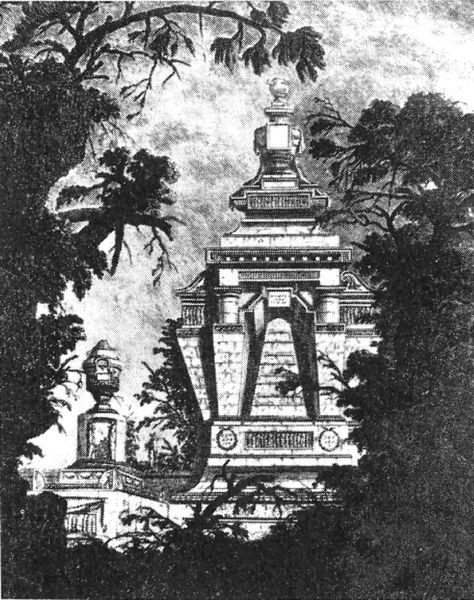
Titel: Stich aus ‘Tombeaux’
Künstler: Jean Laurent Le Geay
Schlagwörter: baum, himmel, laub, wolken, bäume, äste, zeichnung, anlage, gebäude, architektur, sockel, wald, turm, vasen, stufen, gefäß, denkmal, schwarz weiss, radierung, friedhof, sims, gesims, urwald, tempel, fantasie, bau, monument, grabmahl, burschen, denkmahl, jgendstil, jugendsil